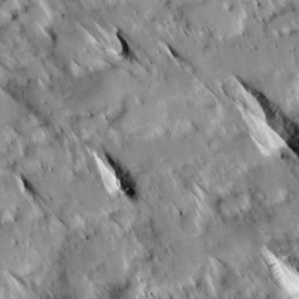
Label: non_frost